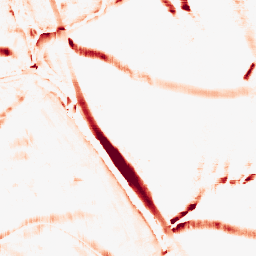
Category: morphological
Decomposition family: morphological_square
Decomposition parameters: operation: opening
size: 15
Upsampling method: regularized
Upsampling parameters: scale: 4
lambda_reg: 0.001
Upsampling scale: 4